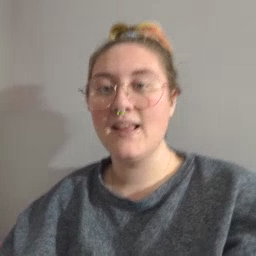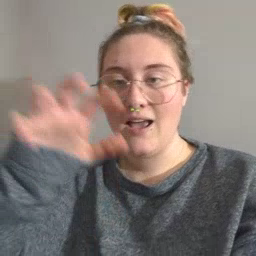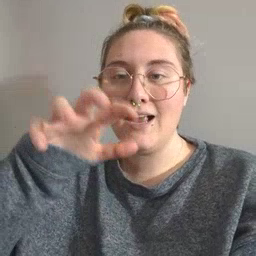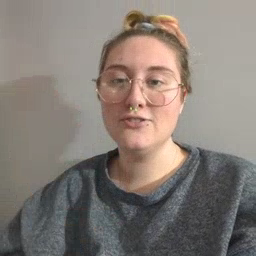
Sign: alligator